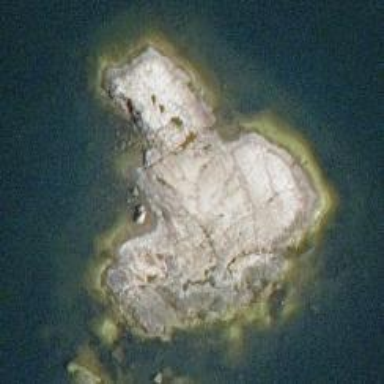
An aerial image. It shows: Islet with natural coastline of bare rock.